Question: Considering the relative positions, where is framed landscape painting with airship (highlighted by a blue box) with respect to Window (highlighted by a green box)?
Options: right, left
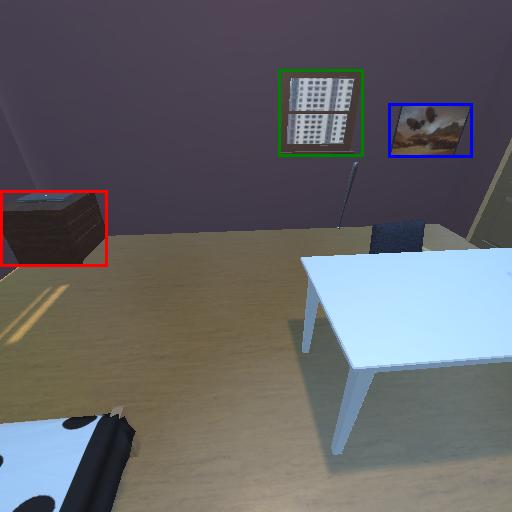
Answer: right